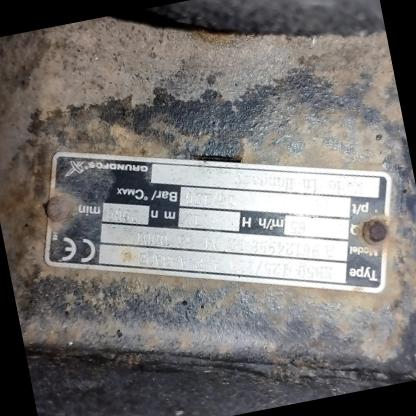
Klasa: tabliczka-znamionowa